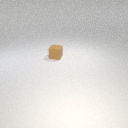
small brown rubber cube